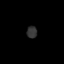
Tissue: lung
Cell type: Endothelial cells
Senescence score: 0.5459
Nuclear area (px): 121
Mean DAPI intensity: 50.686